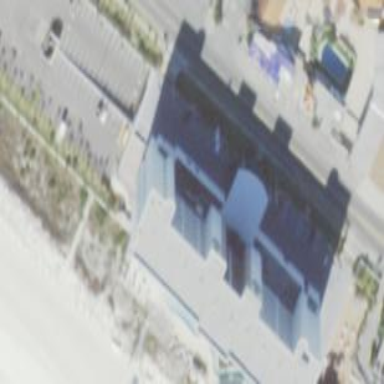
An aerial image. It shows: Hotel building.